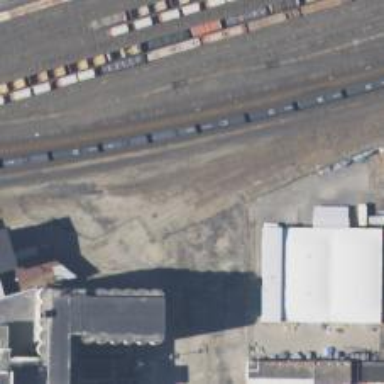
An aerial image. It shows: Railway siding for service.